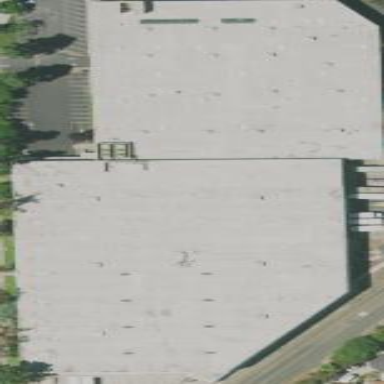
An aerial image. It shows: Retail building.